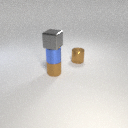
small brown metal cylinder behind small brown metal cylinder